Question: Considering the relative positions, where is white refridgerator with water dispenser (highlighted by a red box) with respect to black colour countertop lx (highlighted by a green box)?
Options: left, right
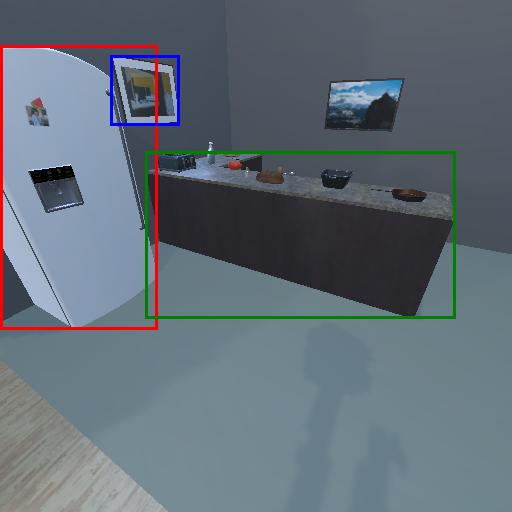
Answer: left